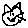
Label: cat